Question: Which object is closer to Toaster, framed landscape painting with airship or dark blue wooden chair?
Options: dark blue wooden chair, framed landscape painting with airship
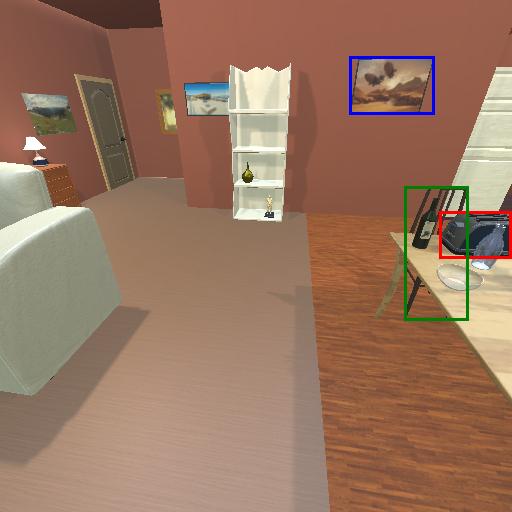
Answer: dark blue wooden chair